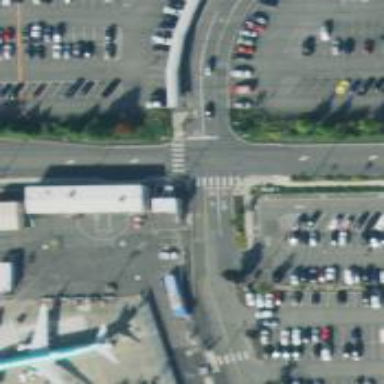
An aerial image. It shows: Zebra crossing on the road.